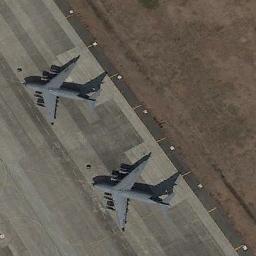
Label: airplane